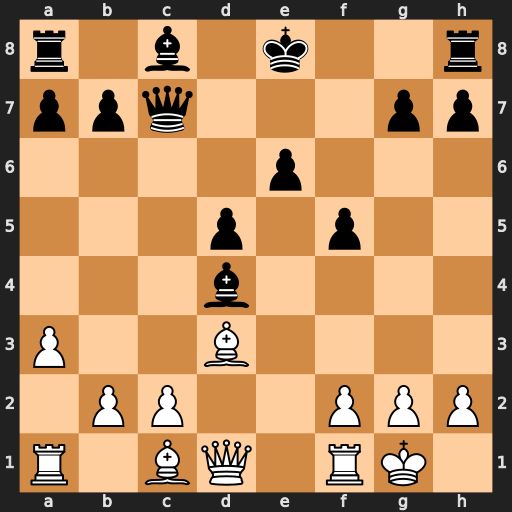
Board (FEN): r1b1k2r/ppq3pp/4p3/3p1p2/3b4/P2B4/1PP2PPP/R1BQ1RK1
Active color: w
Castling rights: kq
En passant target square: -
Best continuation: Bb5+ Bd7 Bxd7+ Qxd7 Qxd4